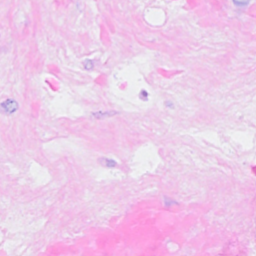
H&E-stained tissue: Breast